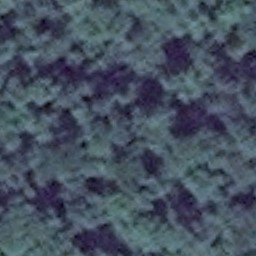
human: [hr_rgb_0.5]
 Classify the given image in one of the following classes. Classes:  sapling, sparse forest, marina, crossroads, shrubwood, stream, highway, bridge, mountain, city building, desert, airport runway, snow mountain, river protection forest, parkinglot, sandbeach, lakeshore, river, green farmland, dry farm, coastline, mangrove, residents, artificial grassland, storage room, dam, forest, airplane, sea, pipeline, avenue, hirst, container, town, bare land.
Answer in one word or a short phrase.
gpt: forest